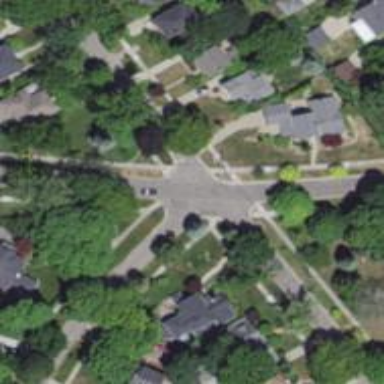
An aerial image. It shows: Unmarked road crossing.